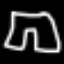
Label: pants